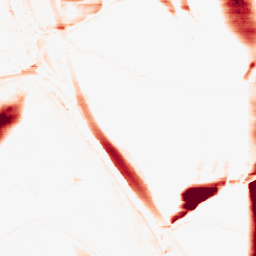
Category: morphological
Decomposition family: morphological_rect
Decomposition parameters: operation: opening
width: 50
height: 5
Upsampling method: sinc_blackman
Upsampling parameters: scale: 2
kernel_size: 8
Upsampling scale: 2